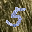
Label: 5